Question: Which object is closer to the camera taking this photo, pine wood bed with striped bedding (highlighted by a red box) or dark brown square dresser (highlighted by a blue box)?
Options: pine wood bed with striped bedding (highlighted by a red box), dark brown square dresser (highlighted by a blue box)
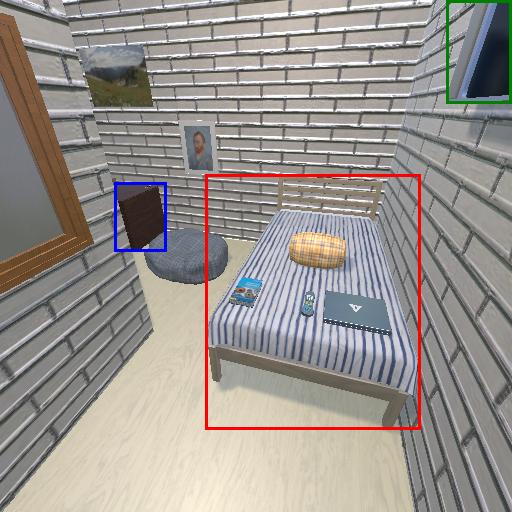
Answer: pine wood bed with striped bedding (highlighted by a red box)